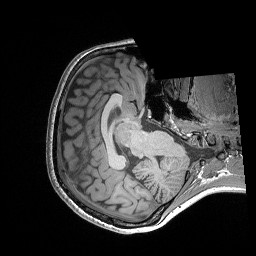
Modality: T1w
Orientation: axial
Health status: healthy
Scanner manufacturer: siemens
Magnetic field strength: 3 T